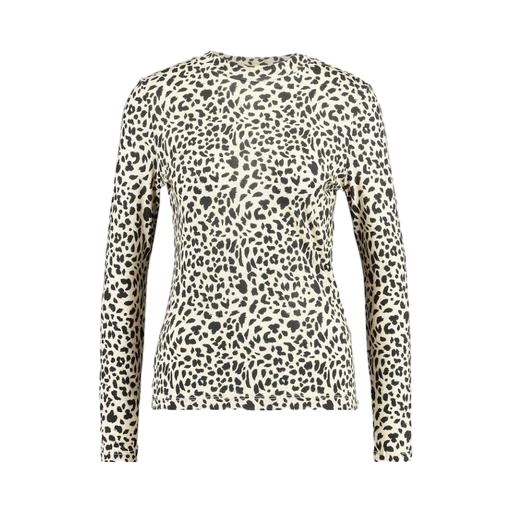
long sleeve cheetah pattern, black animal-print sleep top, leopard patter long sleeve shirt, white background